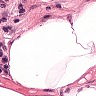
Metastatic tissue present: no